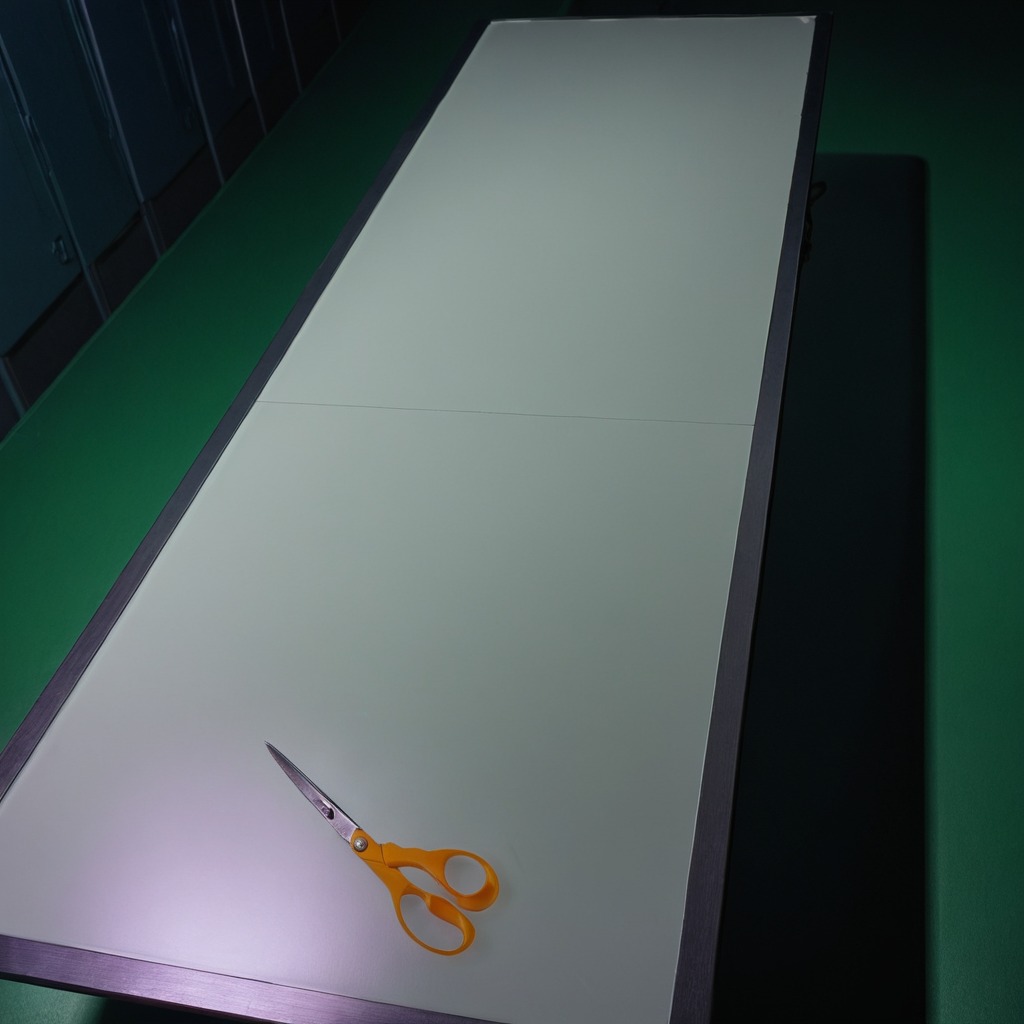
A scissor lies on a clean empty table in a railway signal maintenance room lit by harsh overhead fluorescents.